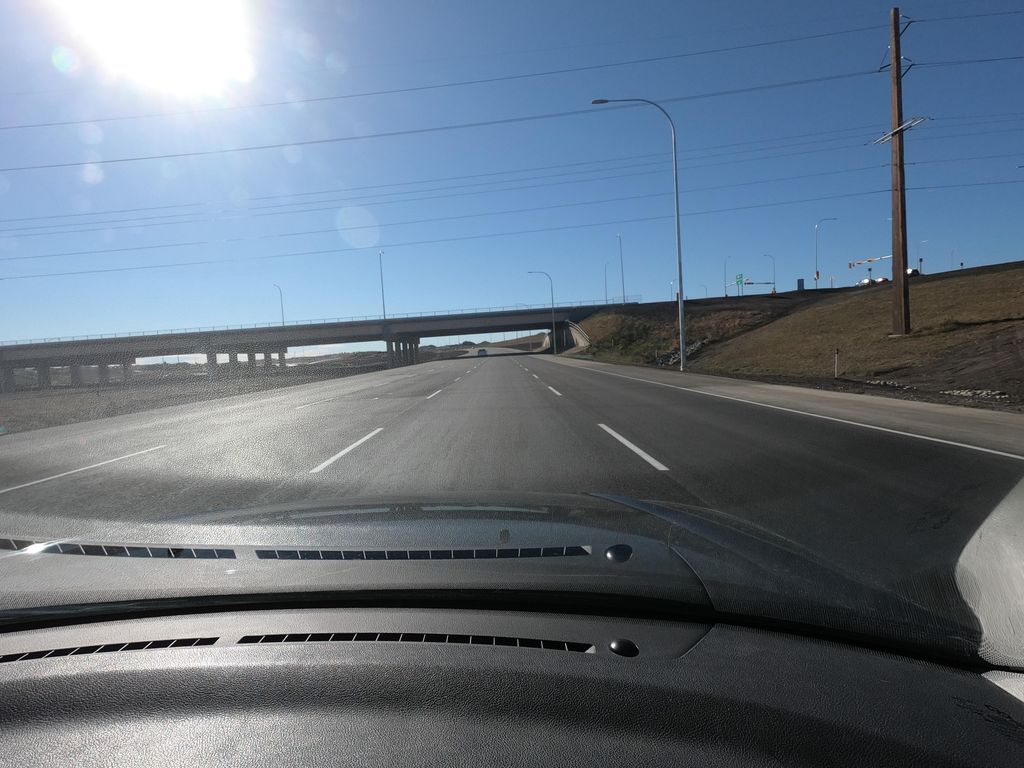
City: calgary